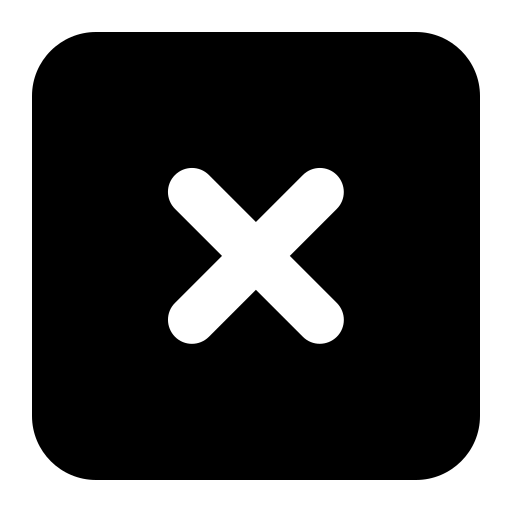
Tags: icon, FontAwesome, fa-icon, solid, square, xmark